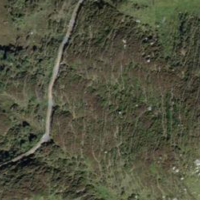
EUNIS habitat code: 31
Species observed at this site:
Vaccinium uliginosum